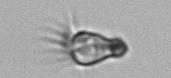
Label: Paratontonia_gracillima